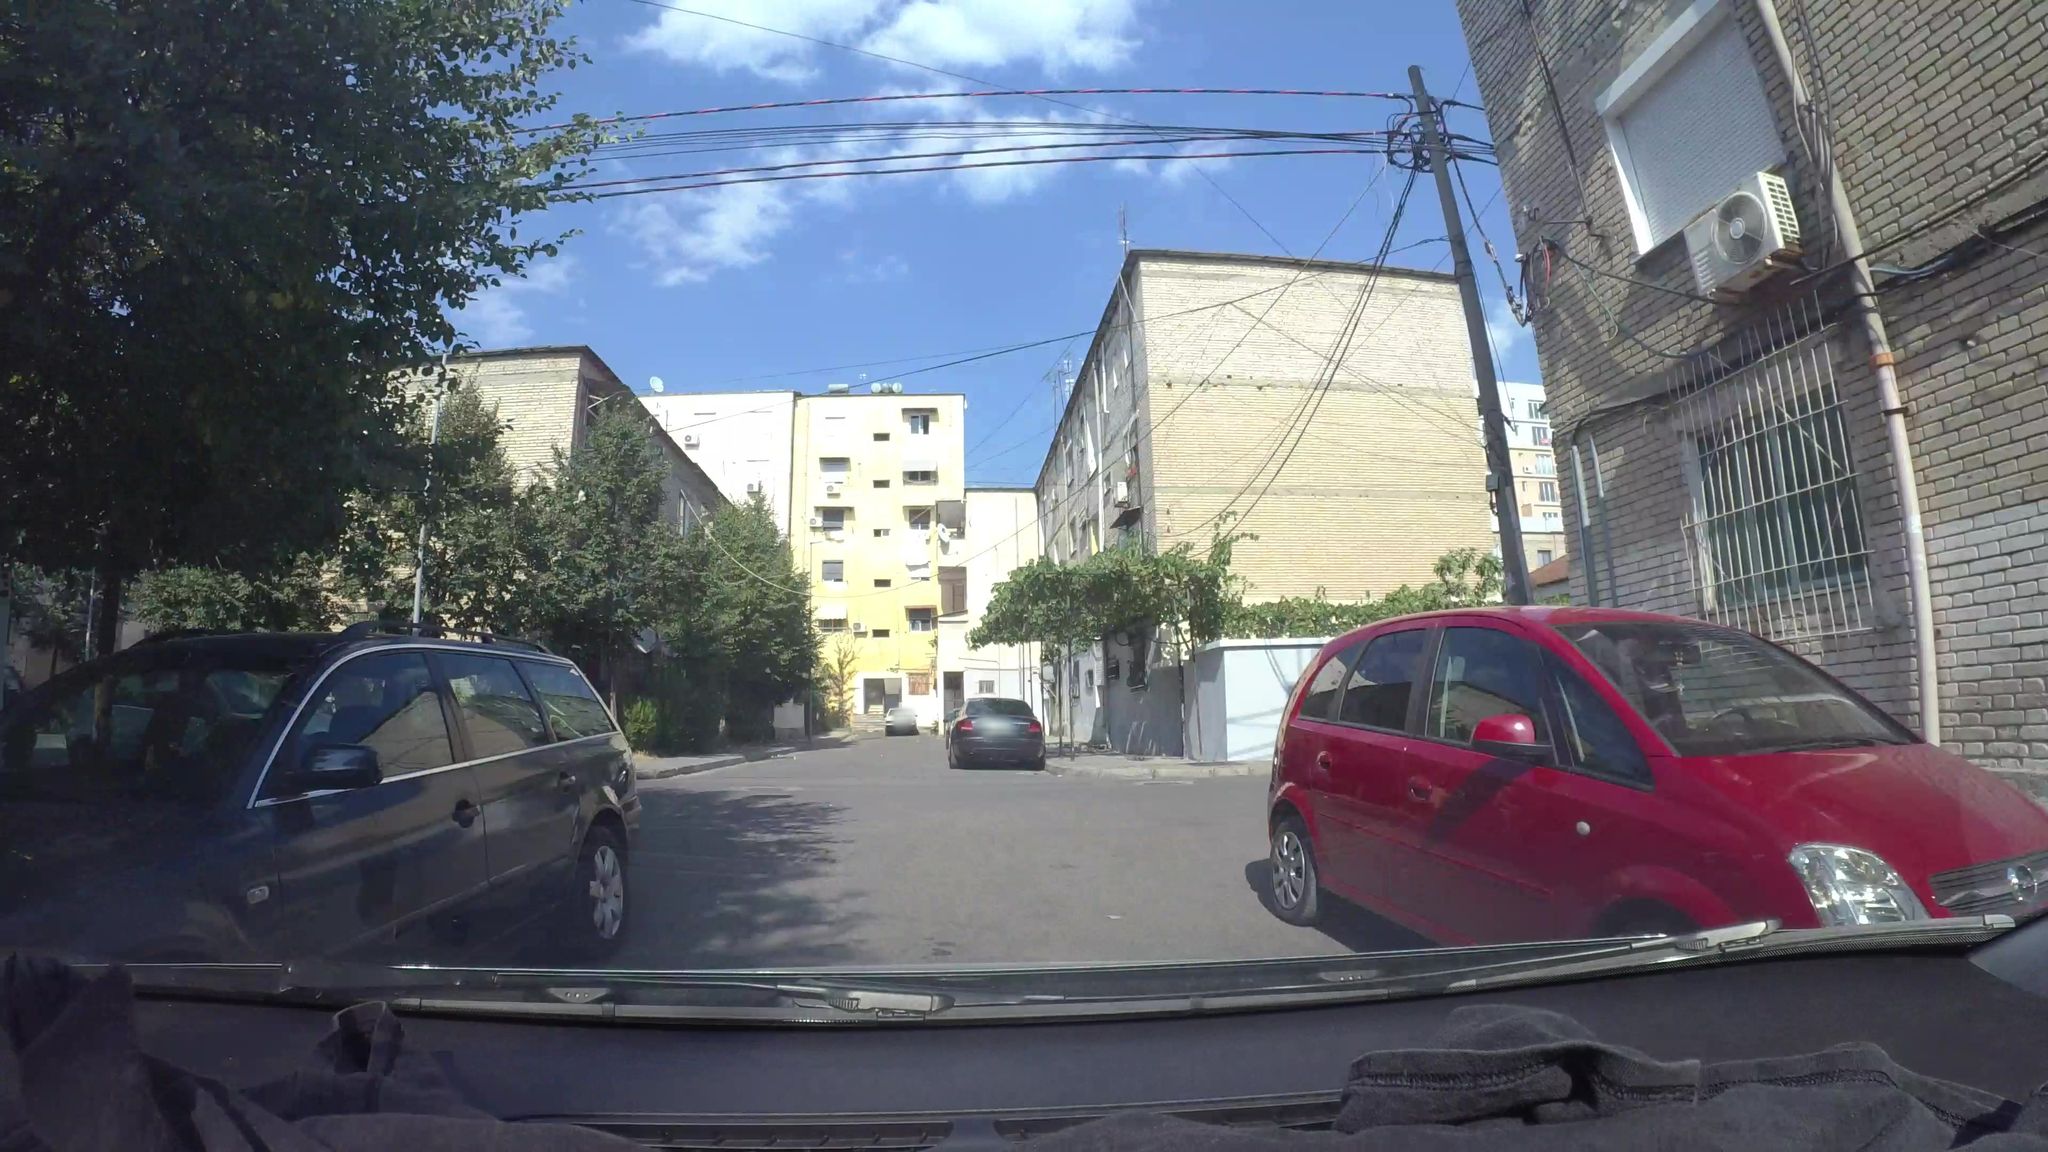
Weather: clear
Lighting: day
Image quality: good
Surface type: driving surface
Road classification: living_street
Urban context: urban centre
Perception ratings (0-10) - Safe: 2.53, Lively: 7.2, Beautiful: 0.62, Boring: 3.1, Depressing: 7.44, Wealthy: 7.17